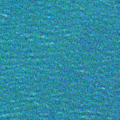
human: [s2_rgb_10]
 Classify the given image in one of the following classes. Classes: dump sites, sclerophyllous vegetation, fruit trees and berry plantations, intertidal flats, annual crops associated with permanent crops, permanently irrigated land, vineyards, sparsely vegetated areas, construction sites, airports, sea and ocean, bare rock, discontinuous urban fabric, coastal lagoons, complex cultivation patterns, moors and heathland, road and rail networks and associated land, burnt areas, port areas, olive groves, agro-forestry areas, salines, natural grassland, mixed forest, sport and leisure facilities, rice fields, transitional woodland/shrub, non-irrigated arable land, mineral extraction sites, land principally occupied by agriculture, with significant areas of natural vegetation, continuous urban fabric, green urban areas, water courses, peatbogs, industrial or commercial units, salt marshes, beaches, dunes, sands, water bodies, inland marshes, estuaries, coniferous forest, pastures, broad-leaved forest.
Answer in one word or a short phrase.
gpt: sea and ocean